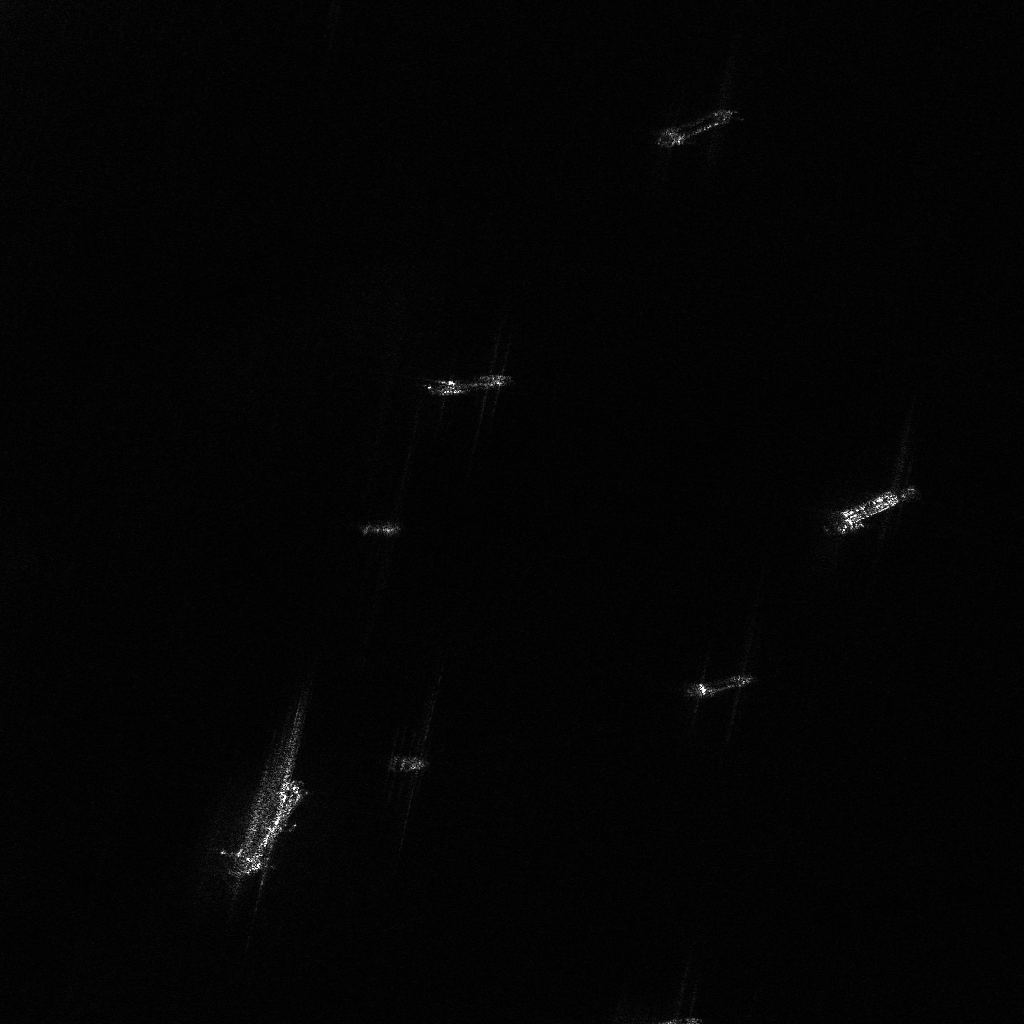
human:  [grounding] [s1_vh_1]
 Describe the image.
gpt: In the satellite image, there is  <ref>1 large container </ref> <box>[[24, 75, 27, 87, 29]]</box> located at bottom left,  <ref>1 large container </ref> <box>[[44, 32, 46, 42, 89]]</box> located at center,  <ref>1 medium container </ref> <box>[[36, 48, 38, 54, 88]]</box> located at center,  <ref>2 large container </ref> <box>[[84, 44, 86, 54, 61], [69, 62, 71, 70, 78]]</box> located at right,  <ref>1 medium dredger </ref> <box>[[66, 7, 69, 17, 67]]</box> located at top,  <ref>1 medium container </ref> <box>[[37, 73, 42, 75, 2]]</box> located at bottom.